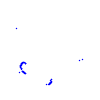
Particle: kaon